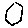
Label: hexagon